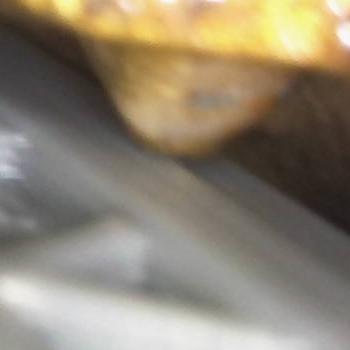
Flow rate: 100%